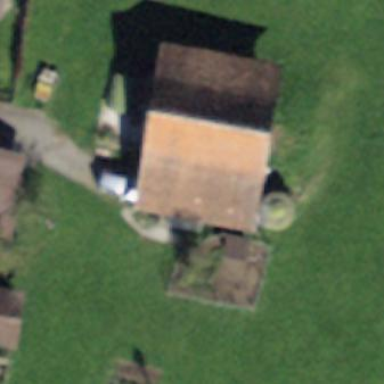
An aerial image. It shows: Barn.